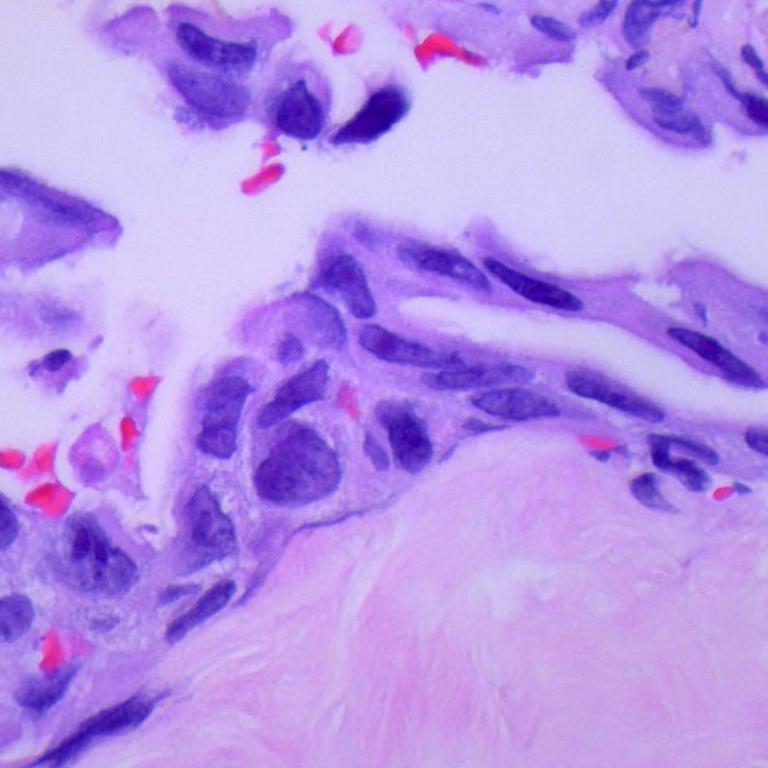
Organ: lung
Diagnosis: adenocarcinomas